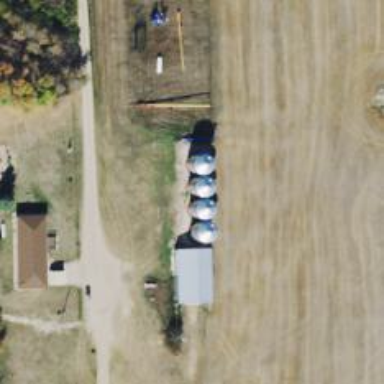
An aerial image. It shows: Silo.